Question: I have a page that sends a binari file, pdf, word or excel to web browser. In firefox, and IE both opens a dialog asking what do you whant to do with this file, "open" or "save"

but directly save it to your computer.
Is it possible to , placing some metadata into web response before sending the file to browser?
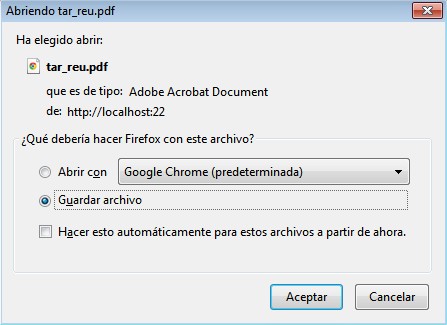
Answer: It isn't possible to force Chrome to prompt the save dialog. The user has to change that behavior on chrome's configuration .